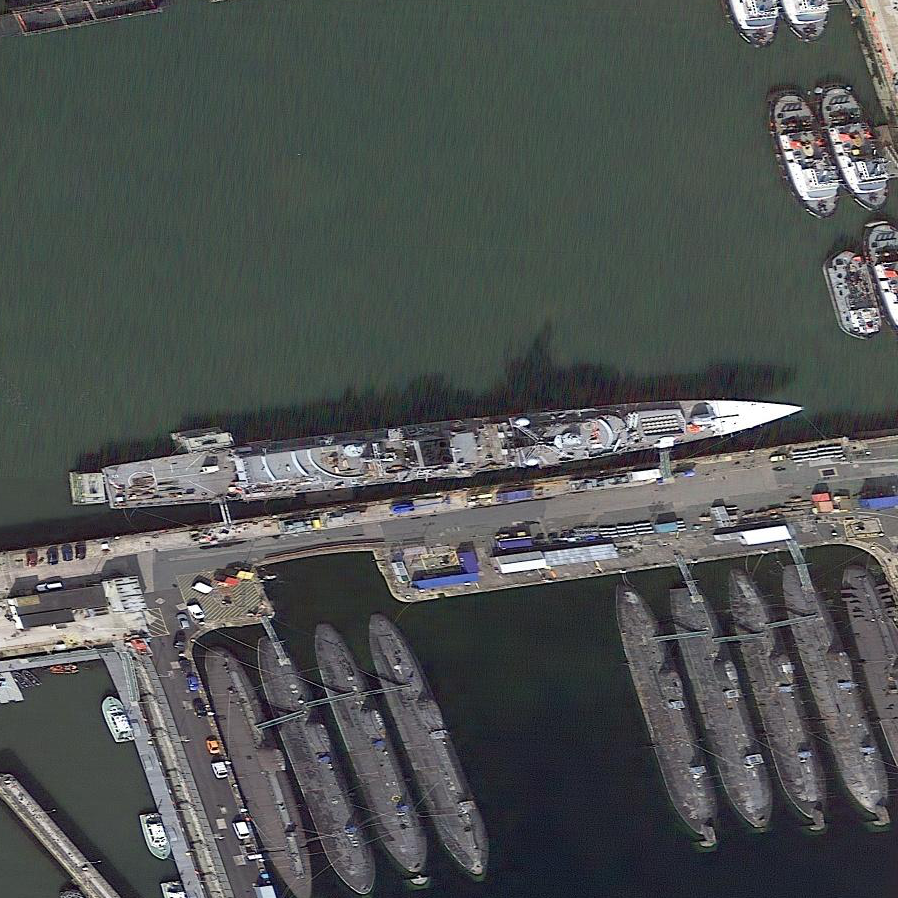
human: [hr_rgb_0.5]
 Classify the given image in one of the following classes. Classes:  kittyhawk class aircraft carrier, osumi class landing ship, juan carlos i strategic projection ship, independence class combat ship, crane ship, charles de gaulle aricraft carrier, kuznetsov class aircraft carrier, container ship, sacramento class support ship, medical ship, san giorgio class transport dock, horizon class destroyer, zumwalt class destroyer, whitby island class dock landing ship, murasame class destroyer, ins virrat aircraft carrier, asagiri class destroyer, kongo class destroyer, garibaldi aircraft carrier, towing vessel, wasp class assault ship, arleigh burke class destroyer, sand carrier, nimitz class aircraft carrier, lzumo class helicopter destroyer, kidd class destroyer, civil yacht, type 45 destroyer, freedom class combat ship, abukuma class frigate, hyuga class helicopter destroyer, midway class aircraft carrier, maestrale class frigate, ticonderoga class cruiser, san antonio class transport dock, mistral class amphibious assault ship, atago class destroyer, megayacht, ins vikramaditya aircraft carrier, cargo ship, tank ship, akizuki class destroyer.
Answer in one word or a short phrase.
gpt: Type 45 destroyer